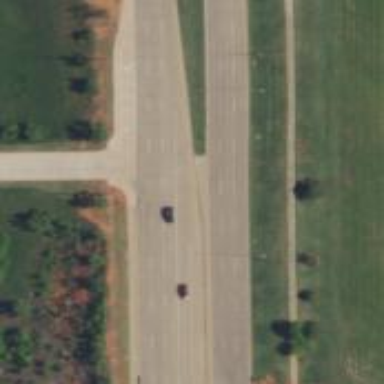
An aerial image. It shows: Primary highway.